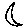
Label: moon